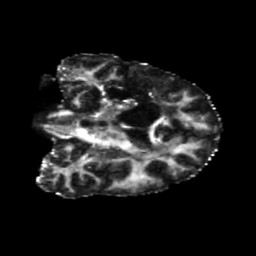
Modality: FA
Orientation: coronal
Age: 44
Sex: female
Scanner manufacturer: siemens
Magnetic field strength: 3 T
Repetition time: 5.25 s
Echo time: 0.08 s